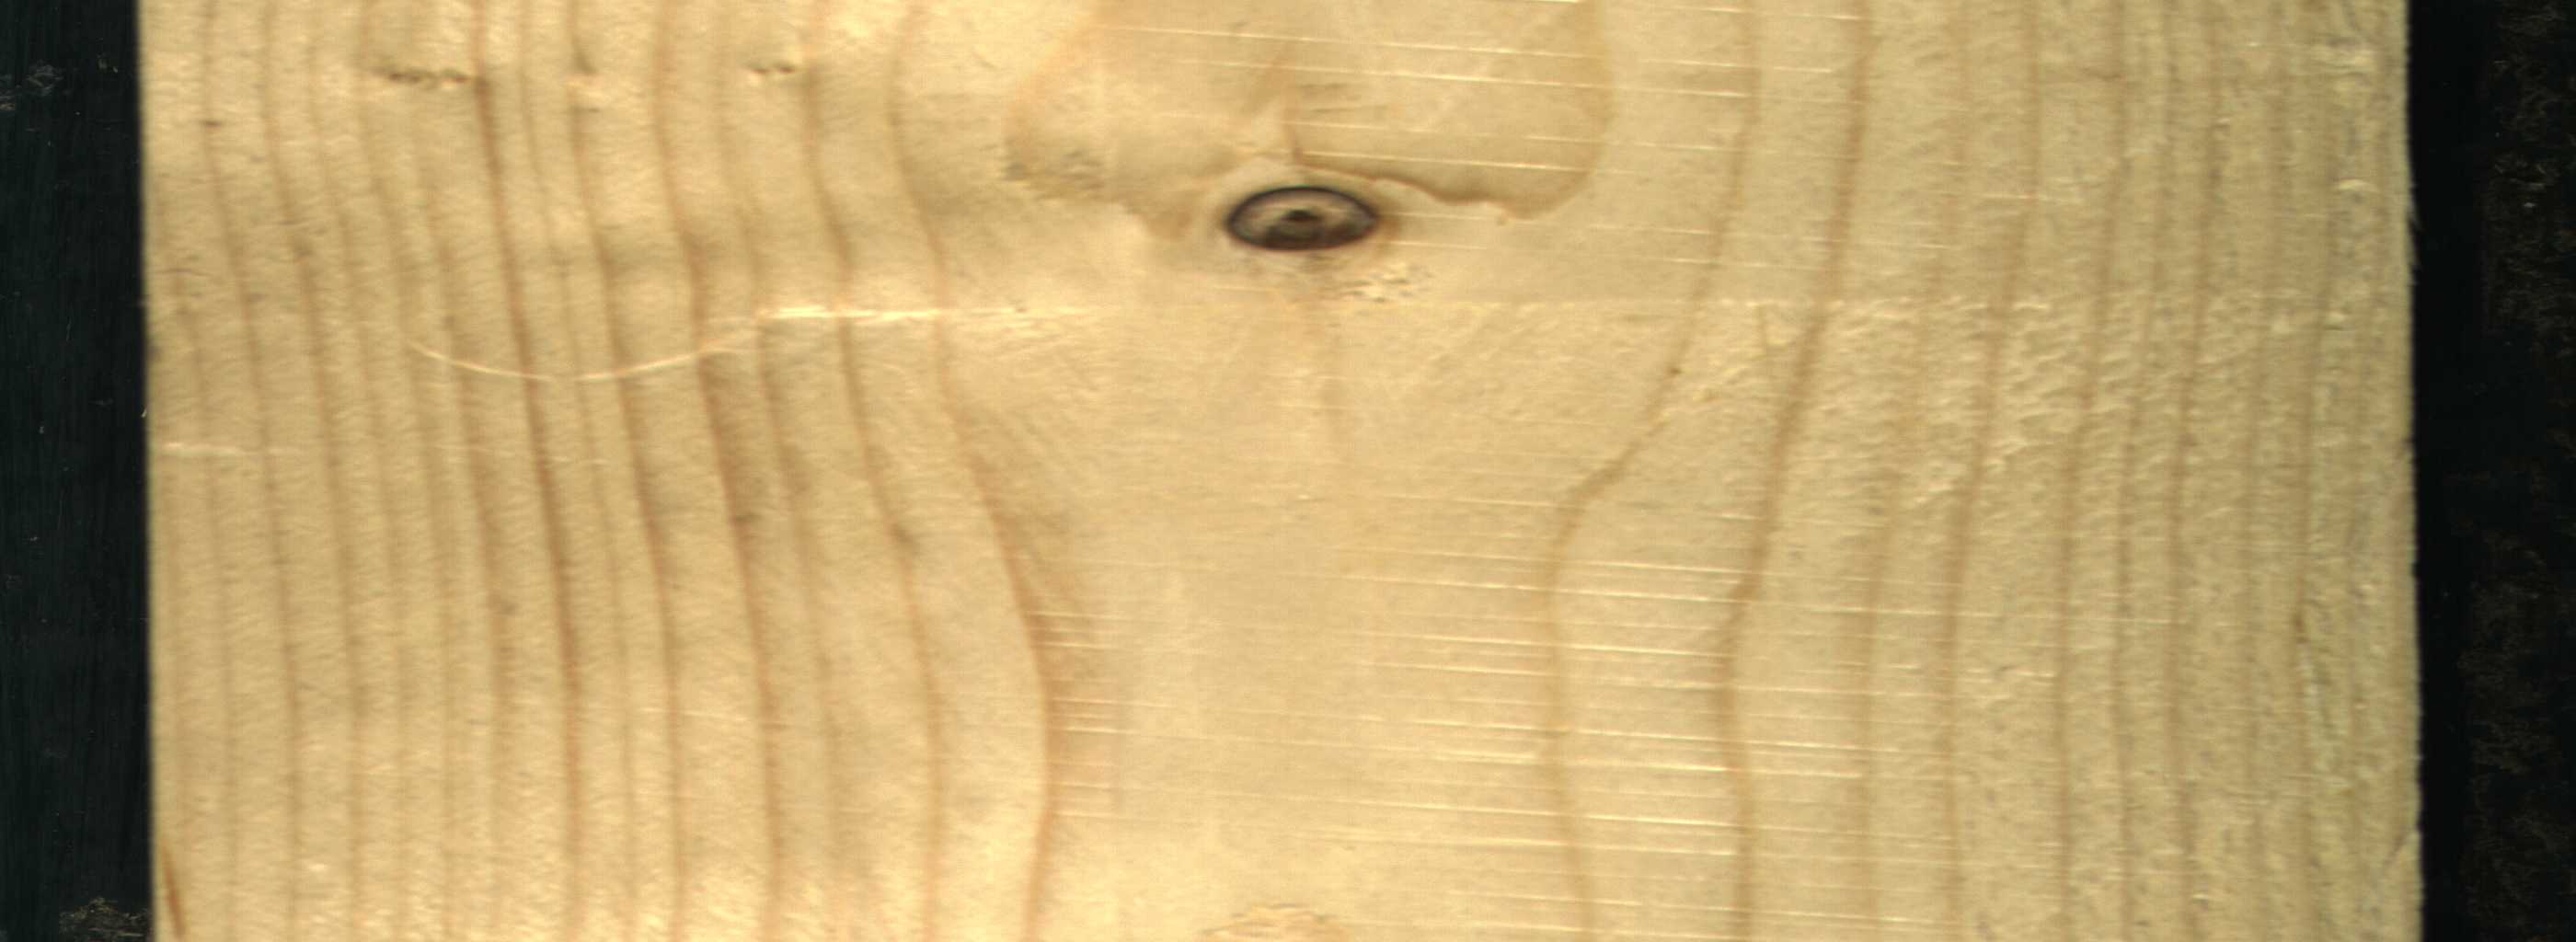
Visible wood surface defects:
Dead_Knot